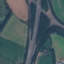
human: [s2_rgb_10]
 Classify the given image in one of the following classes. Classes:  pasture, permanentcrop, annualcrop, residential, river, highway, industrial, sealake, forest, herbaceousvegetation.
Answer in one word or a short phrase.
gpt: Highway